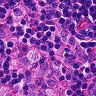
Metastatic tissue present: no